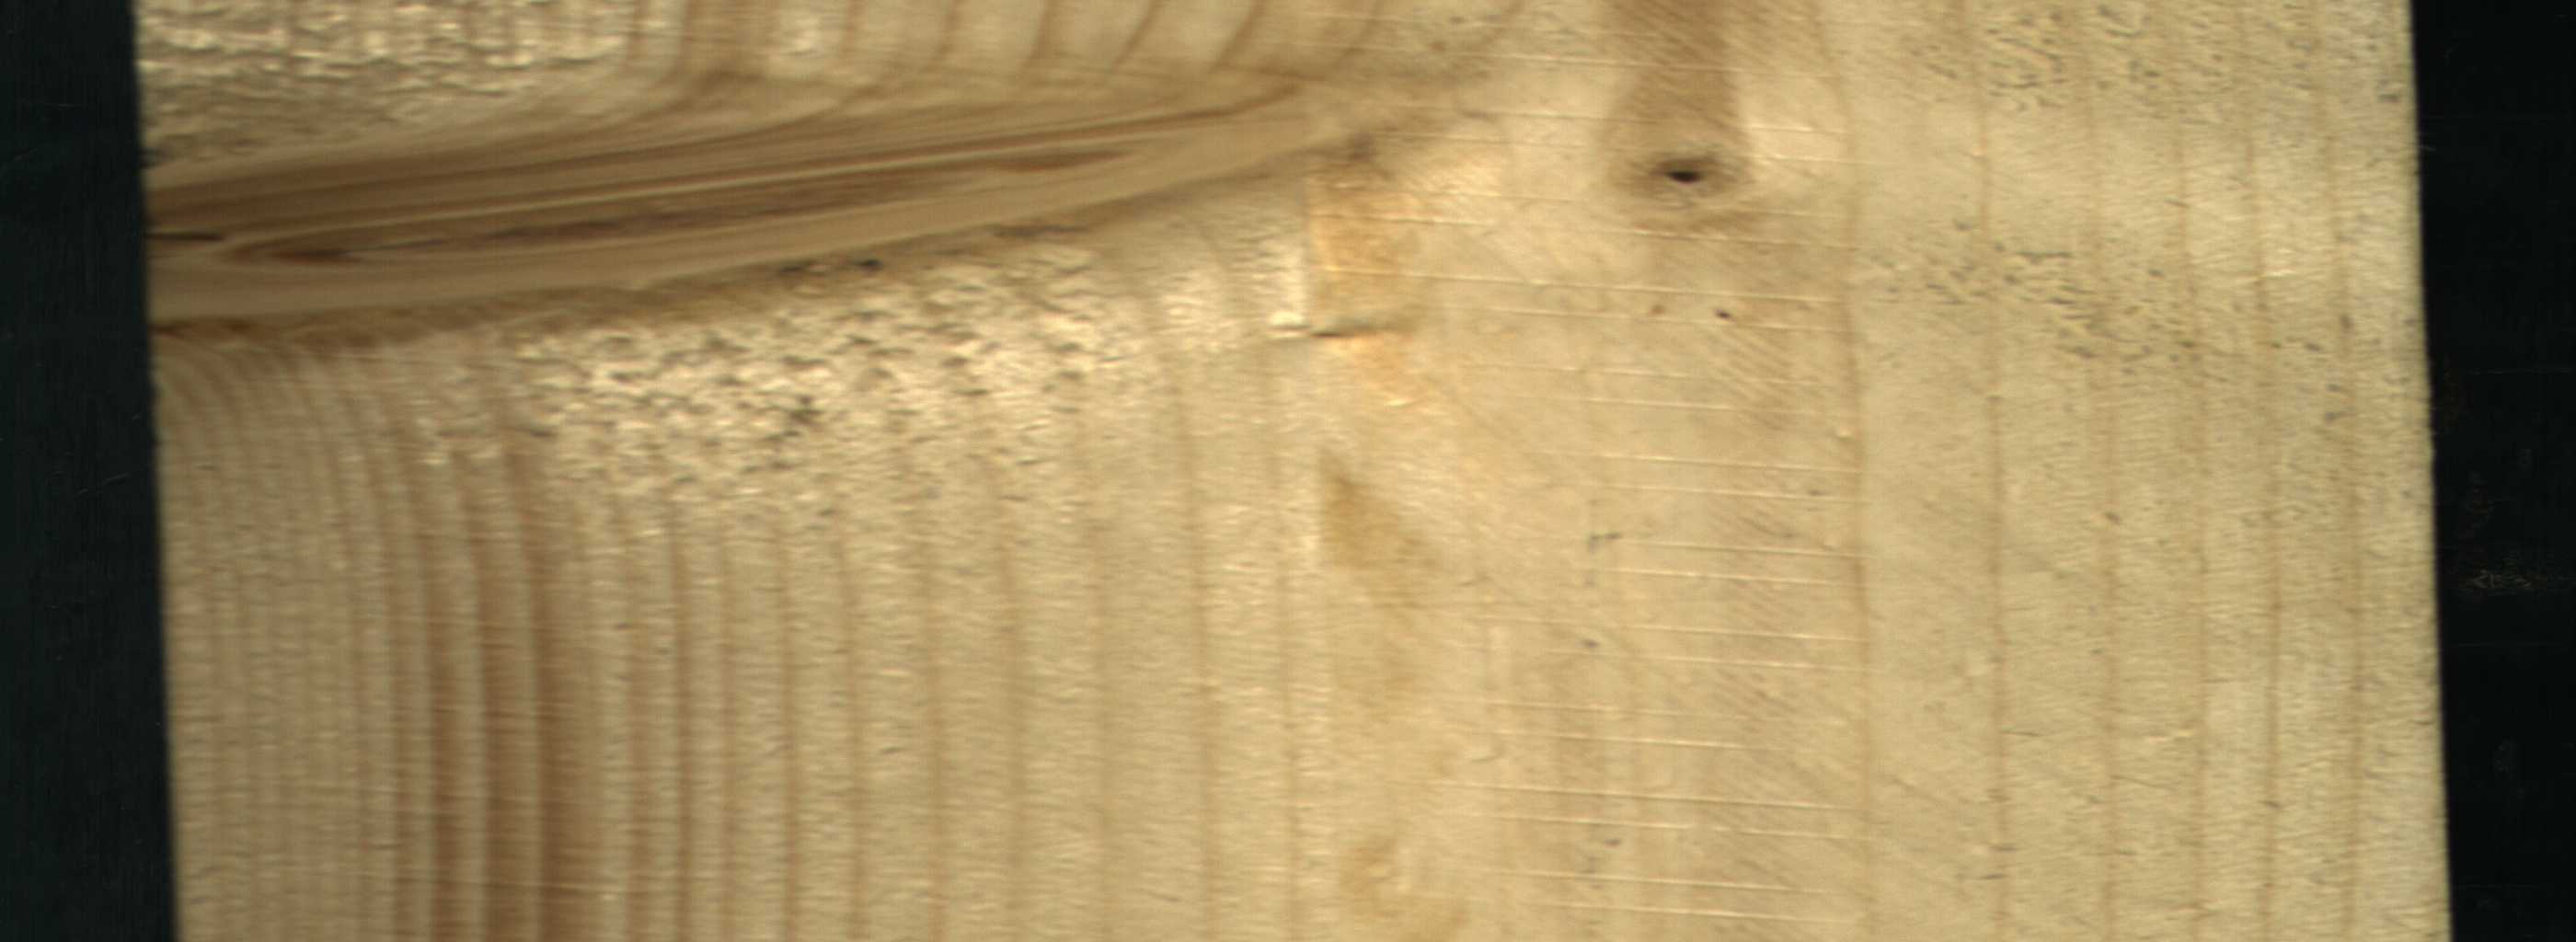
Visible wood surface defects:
Live_Knot
Live_Knot
Live_Knot
Live_Knot
Live_Knot
Live_Knot
Live_Knot
Live_Knot